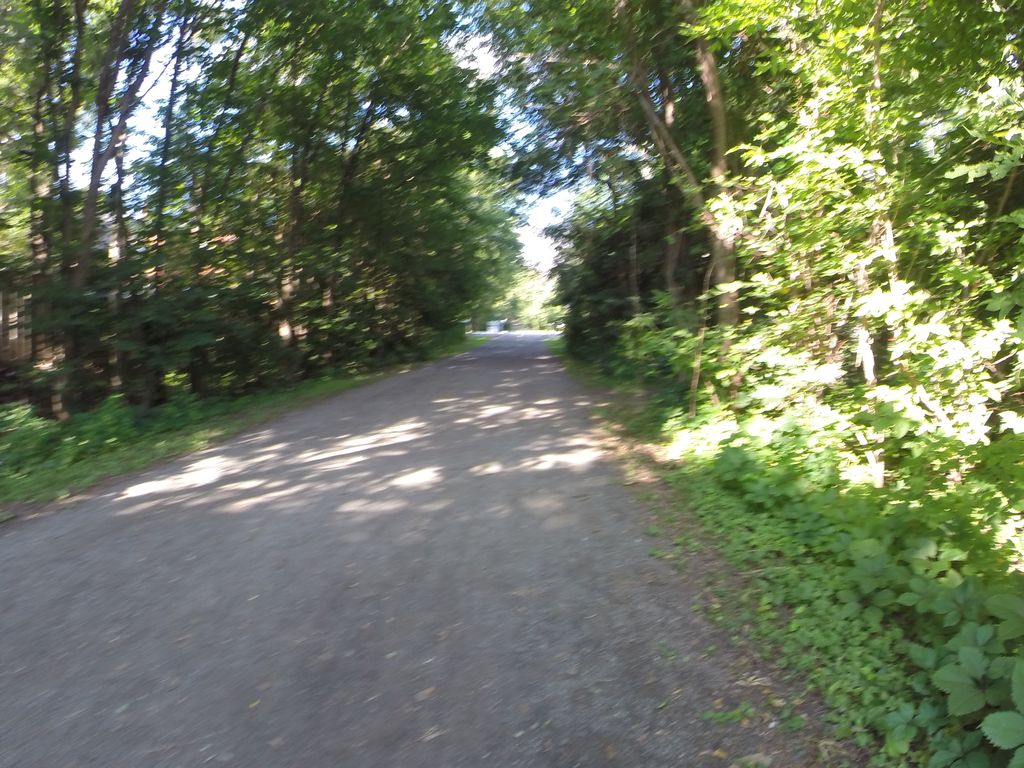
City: toronto